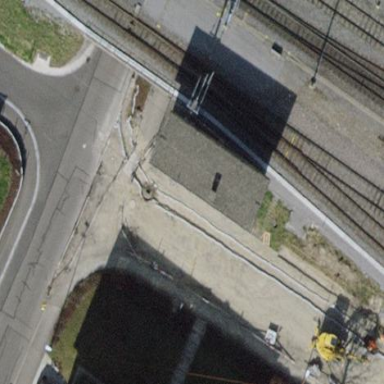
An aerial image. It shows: Building serving as railway signal box.